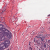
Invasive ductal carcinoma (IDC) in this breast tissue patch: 1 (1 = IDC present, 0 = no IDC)